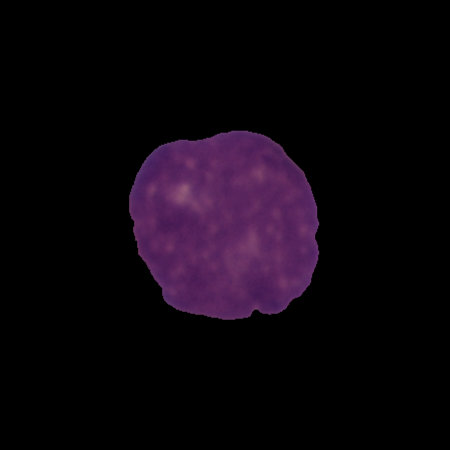
Label: cancer